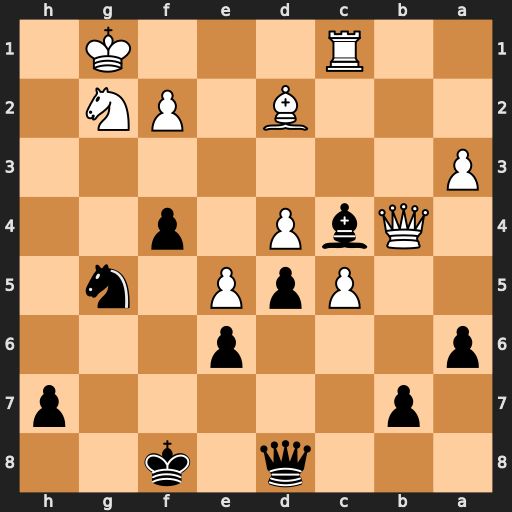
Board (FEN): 3q1k2/1p5p/p3p3/2PpP1n1/1QbP1p2/P7/3B1PN1/2R3K1
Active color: b
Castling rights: -
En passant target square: -
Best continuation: Nf3+ Kh1 Qg5 c6+ Ke8